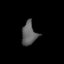
Tissue: lung
Cell type: Myeloid cells
Senescence score: 0.6346
Nuclear area (px): 334
Mean DAPI intensity: 95.554